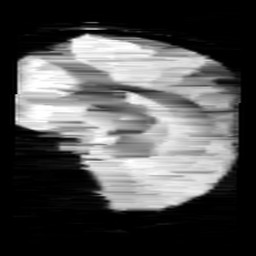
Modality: minIP
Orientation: sagittal
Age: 10
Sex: male
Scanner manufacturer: siemens
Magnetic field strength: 3 T
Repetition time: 0.027 s
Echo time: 0.02 s